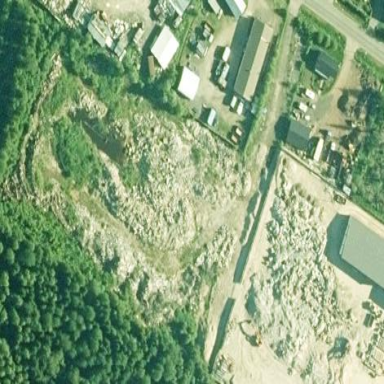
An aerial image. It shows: Quarry area.